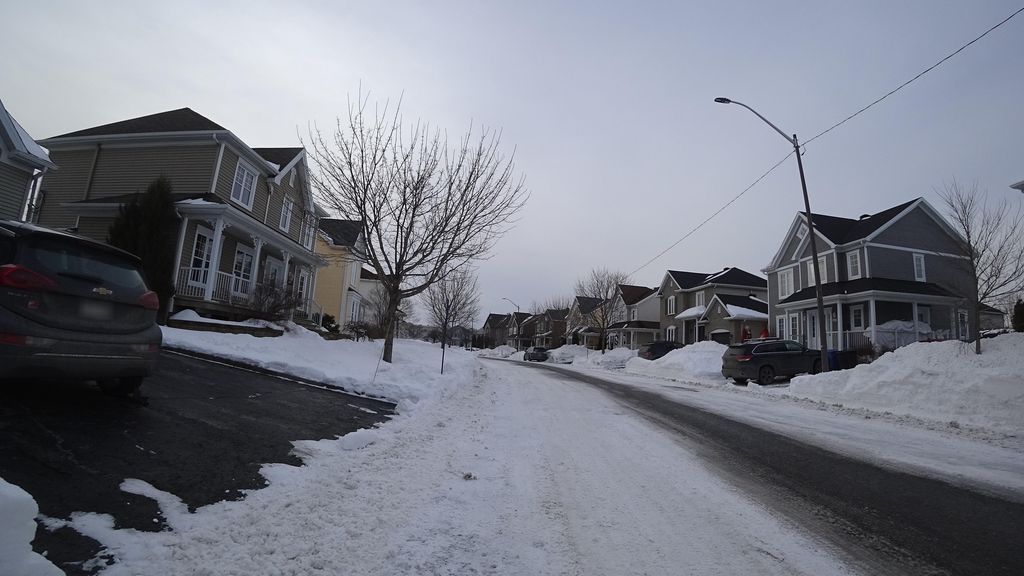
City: quebec_city